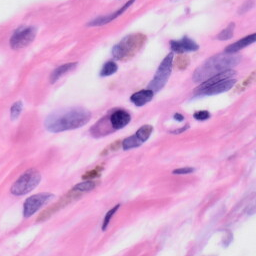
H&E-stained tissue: Skin